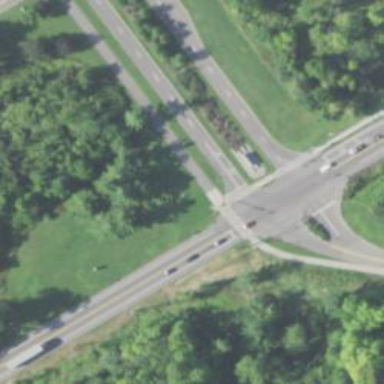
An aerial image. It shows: Marked crossing on footway.